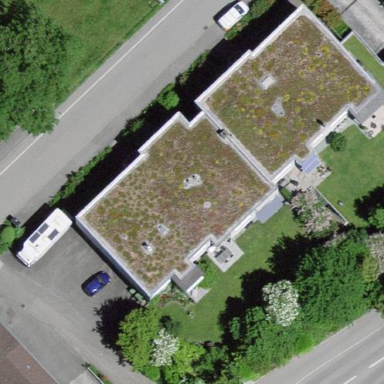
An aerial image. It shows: Flat-roofed apartment building.